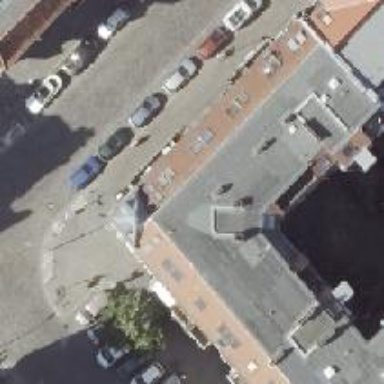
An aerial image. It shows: Pub.